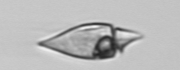
Label: Amphidinium